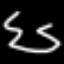
Label: angel